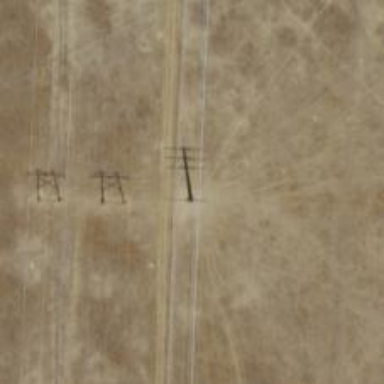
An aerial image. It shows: Power tower.